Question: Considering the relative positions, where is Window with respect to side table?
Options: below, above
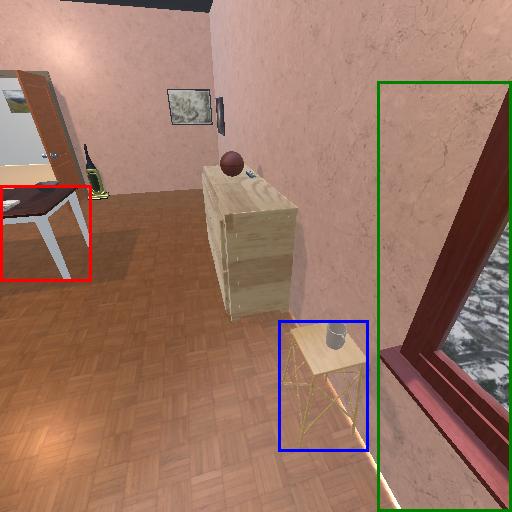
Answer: below